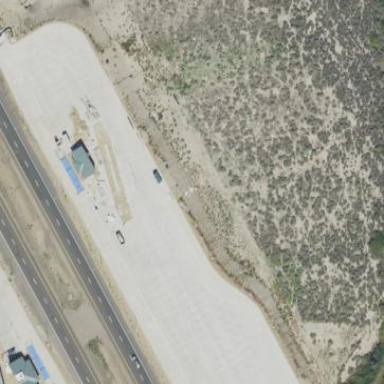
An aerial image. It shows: Weigh station with concrete surface.